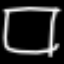
Label: square